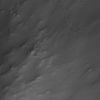
Atmospheric dust classification: not_dusty